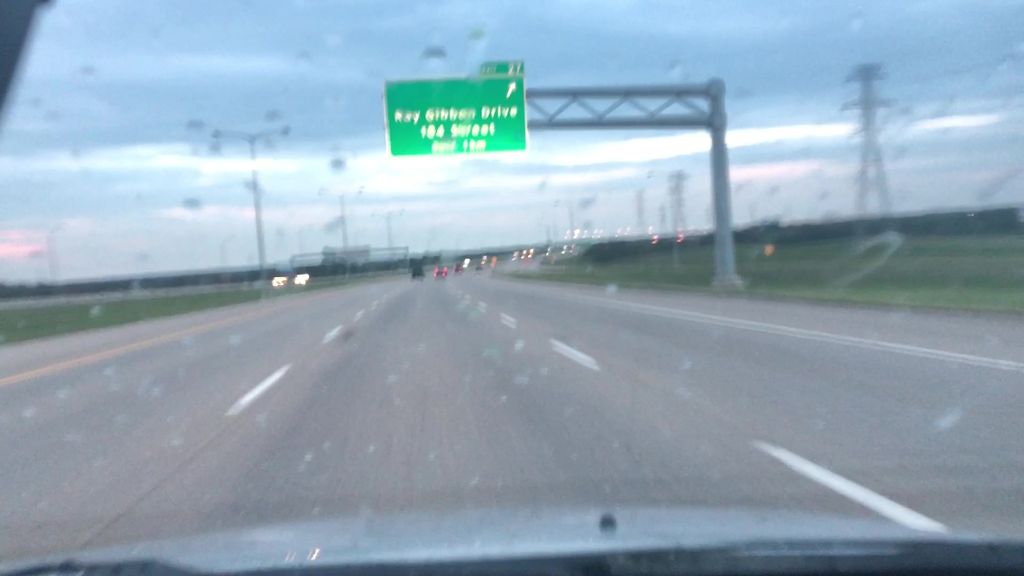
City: edmonton